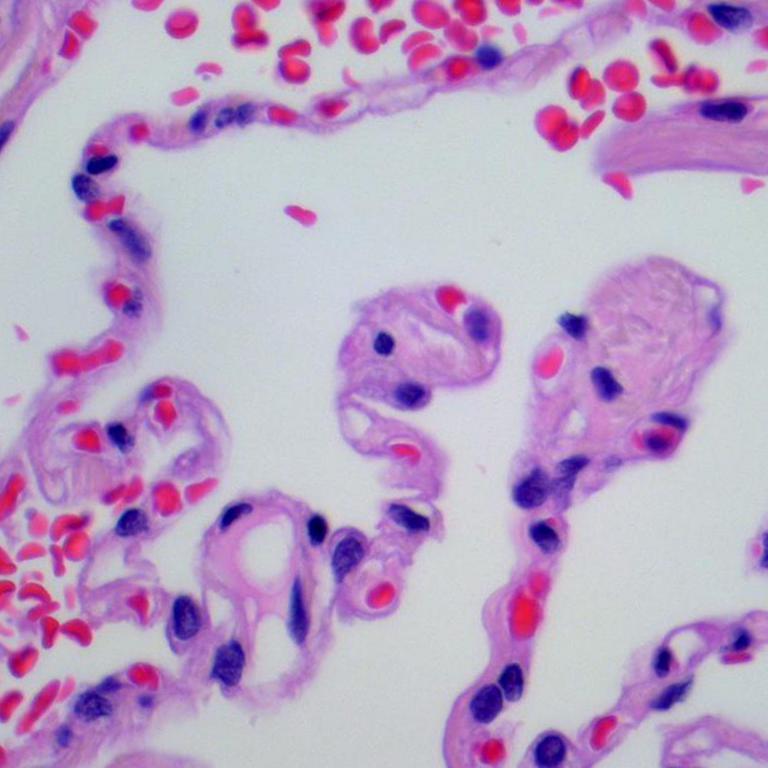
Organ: lung
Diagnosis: benign